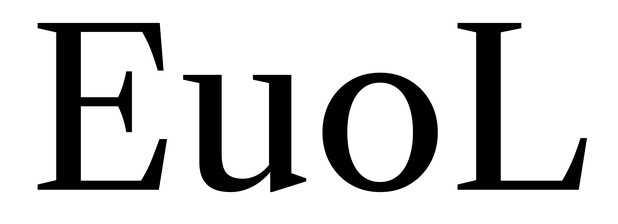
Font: LibreCaslonText_Regular